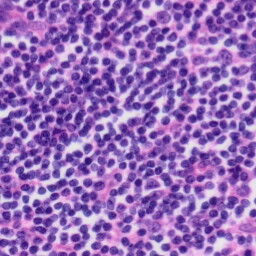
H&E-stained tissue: Tonsil